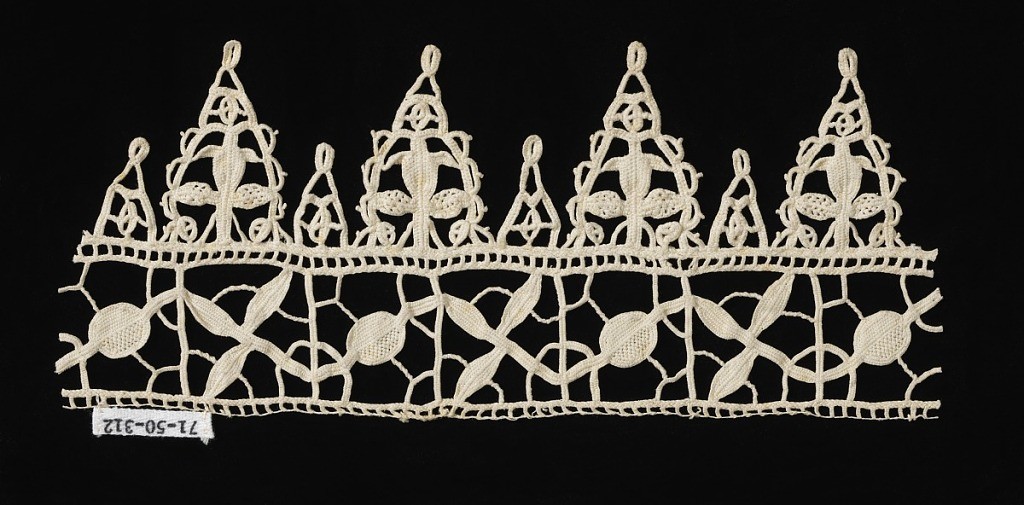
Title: Border
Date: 17th century
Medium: linen Technique: grid of laid cords with needle lace, reticella style; edge of punto in aria
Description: Border with a lattice of circles alternating with leaf shapes supports pointed tabs containing simple floral forms.